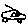
Label: car